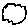
Label: cloud